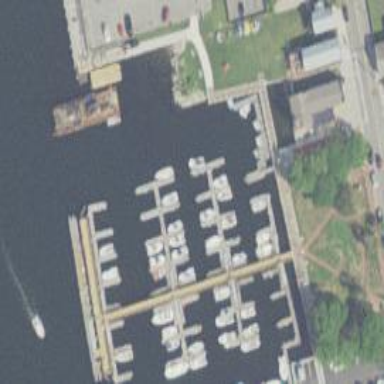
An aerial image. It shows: Man-made pier.